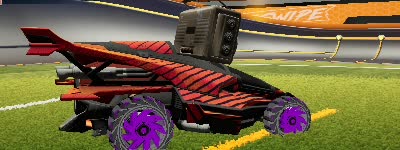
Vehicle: aftershock